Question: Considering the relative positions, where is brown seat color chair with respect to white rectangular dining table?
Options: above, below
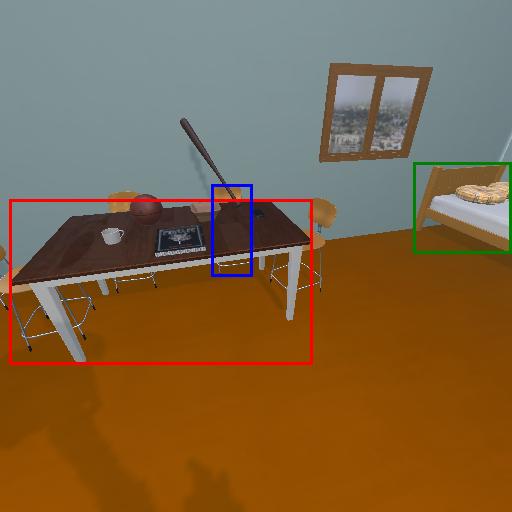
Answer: above